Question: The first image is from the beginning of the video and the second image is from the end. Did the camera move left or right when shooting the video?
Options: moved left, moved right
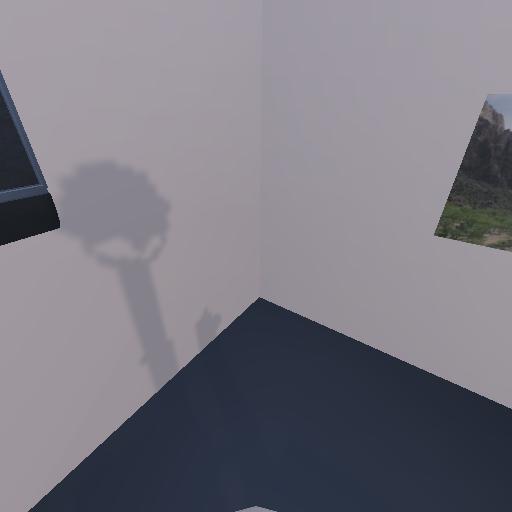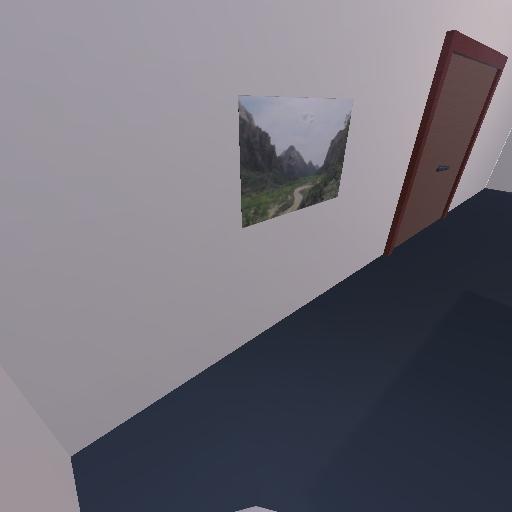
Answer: moved left